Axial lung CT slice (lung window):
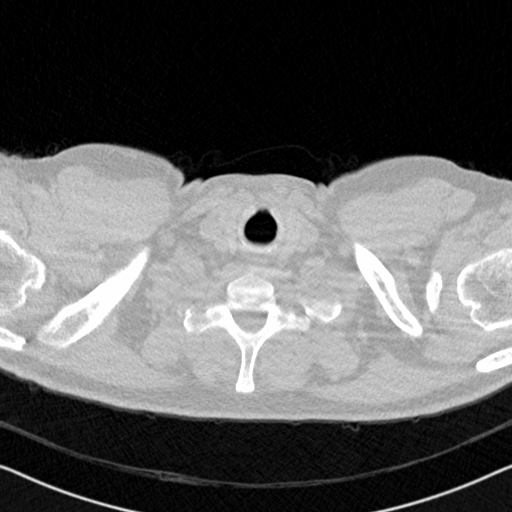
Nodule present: no